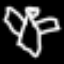
Label: angel